Question: I want a vertical scrollbar the frame (Top Block). I am able to get vertical scrollbars for the individual panels -

Here both the plots are <URL>.
Here is the code which sets up the 'top block' in -
'''
class top_block_gui(gr.top_block):
def __init__(self, title='', size=default_gui_size):
gr.top_block.__init__(self)
.............
self._frame = wx.Frame(None, title=title)
self._panel = panel.Panel(self._frame)
.............
def Run(self, start=True, max_nouts=0):
#setup app
self._frame.Bind(wx.EVT_CLOSE, _quit)
self._sizer = wx.BoxSizer(wx.VERTICAL)
self._sizer.Add(self._panel, 0, wx.EXPAND)
self._frame.SetSizerAndFit(self._sizer)
self._frame.SetAutoLayout(True)
self._frame.Show(True)
self._app.SetTopWindow(self._frame)
#start flow graph
..................
'''
As suggested in by -
'''
class top_block_gui(gr.top_block):
def __init__(self, title='', size=default_gui_size):
gr.top_block.__init__(self)
.............
self._frame = wx.Frame(None, title=title)
self._scroll = wx.ScrolledWindow(self._frame,-1) #Added
self._scroll.SetScrollbars(1,1,600,400) #Added
self._panel = panel.Panel(self._scroll) #Changed
.............
def Run(self, start=True, max_nouts=0):
#setup app
self._frame.Bind(wx.EVT_CLOSE, _quit)
self._sizer = wx.BoxSizer(wx.VERTICAL)
self._sizer.Add(self._panel, 0, wx.EXPAND)
self._scroll.SetSizerAndFit(self._sizer) #Changed
self._frame.SetAutoLayout(True)
self._frame.Show(True)
self._app.SetTopWindow(self._frame)
#start flow graph
..................
'''
But I still get the same results as before. . Do I have to set its somewhere by any chance?
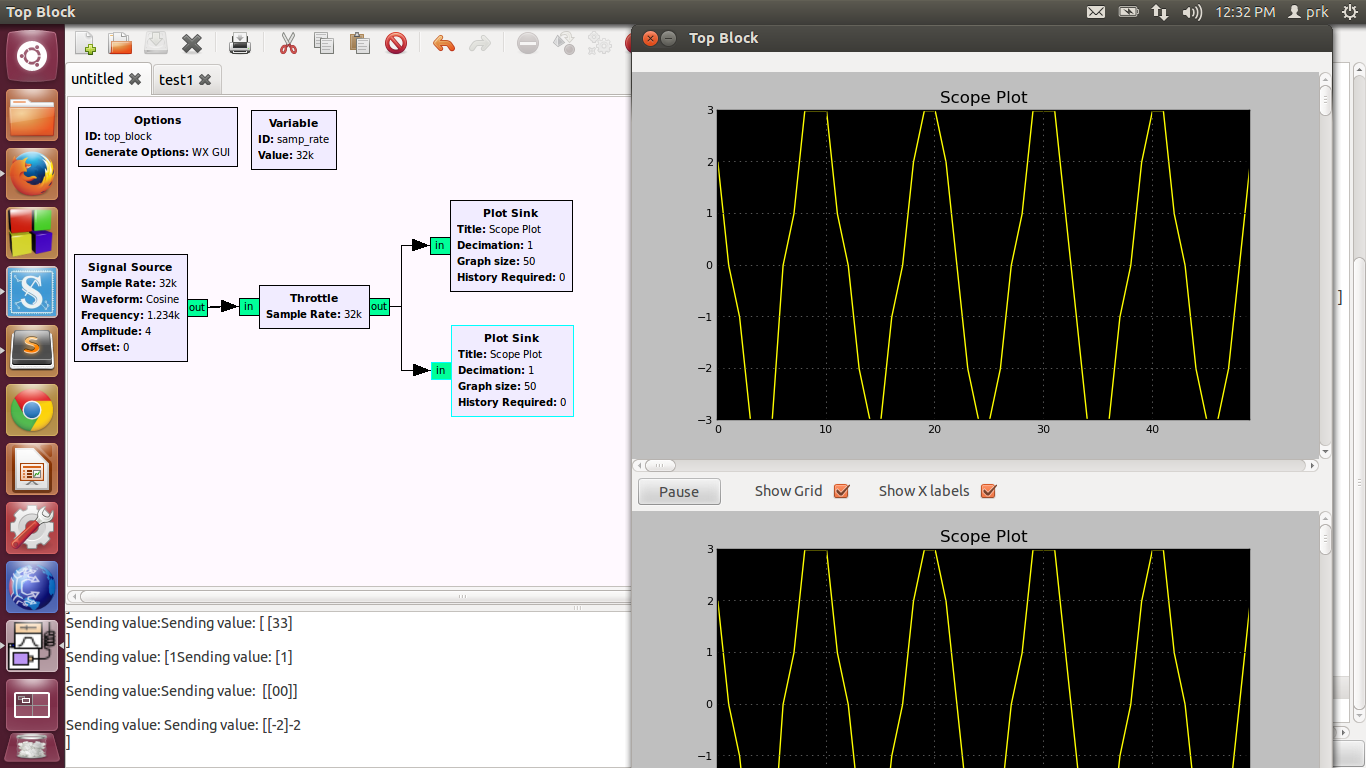
Answer: You can use either of the following ways to do so:
You can use <URL>
Example code:
'''
import wx
import wx.lib.scrolledpanel
class GUI(wx.Frame):
def __init__(self):
wx.Frame.__init__(self, None, wx.ID_ANY, "Test app v1.0", style = wx.DEFAULT_FRAME_STYLE )
self.Center()
self.CreateStatusBar()
mainSizer = wx.BoxSizer(wx.VERTICAL)
self.scroll = wx.ScrolledWindow(self, -1)
self.scroll.SetScrollbars(1, 1, 600, 400)
panelA = wx.lib.scrolledpanel.ScrolledPanel(self.scroll, -1, style=wx.SIMPLE_BORDER, size=(300,200))
panelA.SetupScrolling()
panelA.SetBackgroundColour('#EEE111')
panelB = wx.lib.scrolledpanel.ScrolledPanel(self.scroll, -1, style=wx.SIMPLE_BORDER, size=(200,200))
panelB.SetupScrolling()
panelB.SetBackgroundColour('#Eaa222')
mainSizer.Add(panelA, 1, wx.ALL|wx.EXPAND, 5)
mainSizer.Add(panelB, 1, wx.ALL|wx.EXPAND, 5)
self.scroll.SetSizer(mainSizer)
if __name__=='__main__':
app = wx.App(0)
frame = GUI().Show()
app.MainLoop()
'''
You can use the <URL>
Example:
'''
import wx
import wx.lib.scrolledpanel
class GUI(wx.Frame):
def __init__(self):
wx.Frame.__init__(self, None, wx.ID_ANY, "Test app v1.0", style = wx.DEFAULT_FRAME_STYLE )
self.Center()
self.CreateStatusBar()
mainSizer = wx.BoxSizer(wx.VERTICAL)
mainPanel = wx.lib.scrolledpanel.ScrolledPanel(self, -1, style=wx.SIMPLE_BORDER, size=(400, 200))
mainPanel.SetupScrolling()
mainPanel.SetBackgroundColour('#00000')
panelA = wx.lib.scrolledpanel.ScrolledPanel(mainPanel, -1, style=wx.SIMPLE_BORDER, size=(300,200))
panelA.SetupScrolling()
panelA.SetBackgroundColour('#EEE111')
panelB = wx.lib.scrolledpanel.ScrolledPanel(mainPanel, -1, style=wx.SIMPLE_BORDER, size=(200,200))
panelB.SetupScrolling()
panelB.SetBackgroundColour('#Eaa222')
mainSizer.Add(panelA, 1, wx.ALL|wx.EXPAND, 5)
mainSizer.Add(panelB, 1, wx.ALL|wx.EXPAND, 5)
mainPanel.SetSizer(mainSizer)
if __name__=='__main__':
app = wx.App(0)
frame = GUI().Show()
app.MainLoop()
'''
: